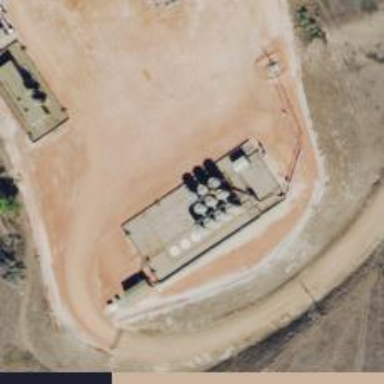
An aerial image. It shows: Storage tank with man-made structure.